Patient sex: F
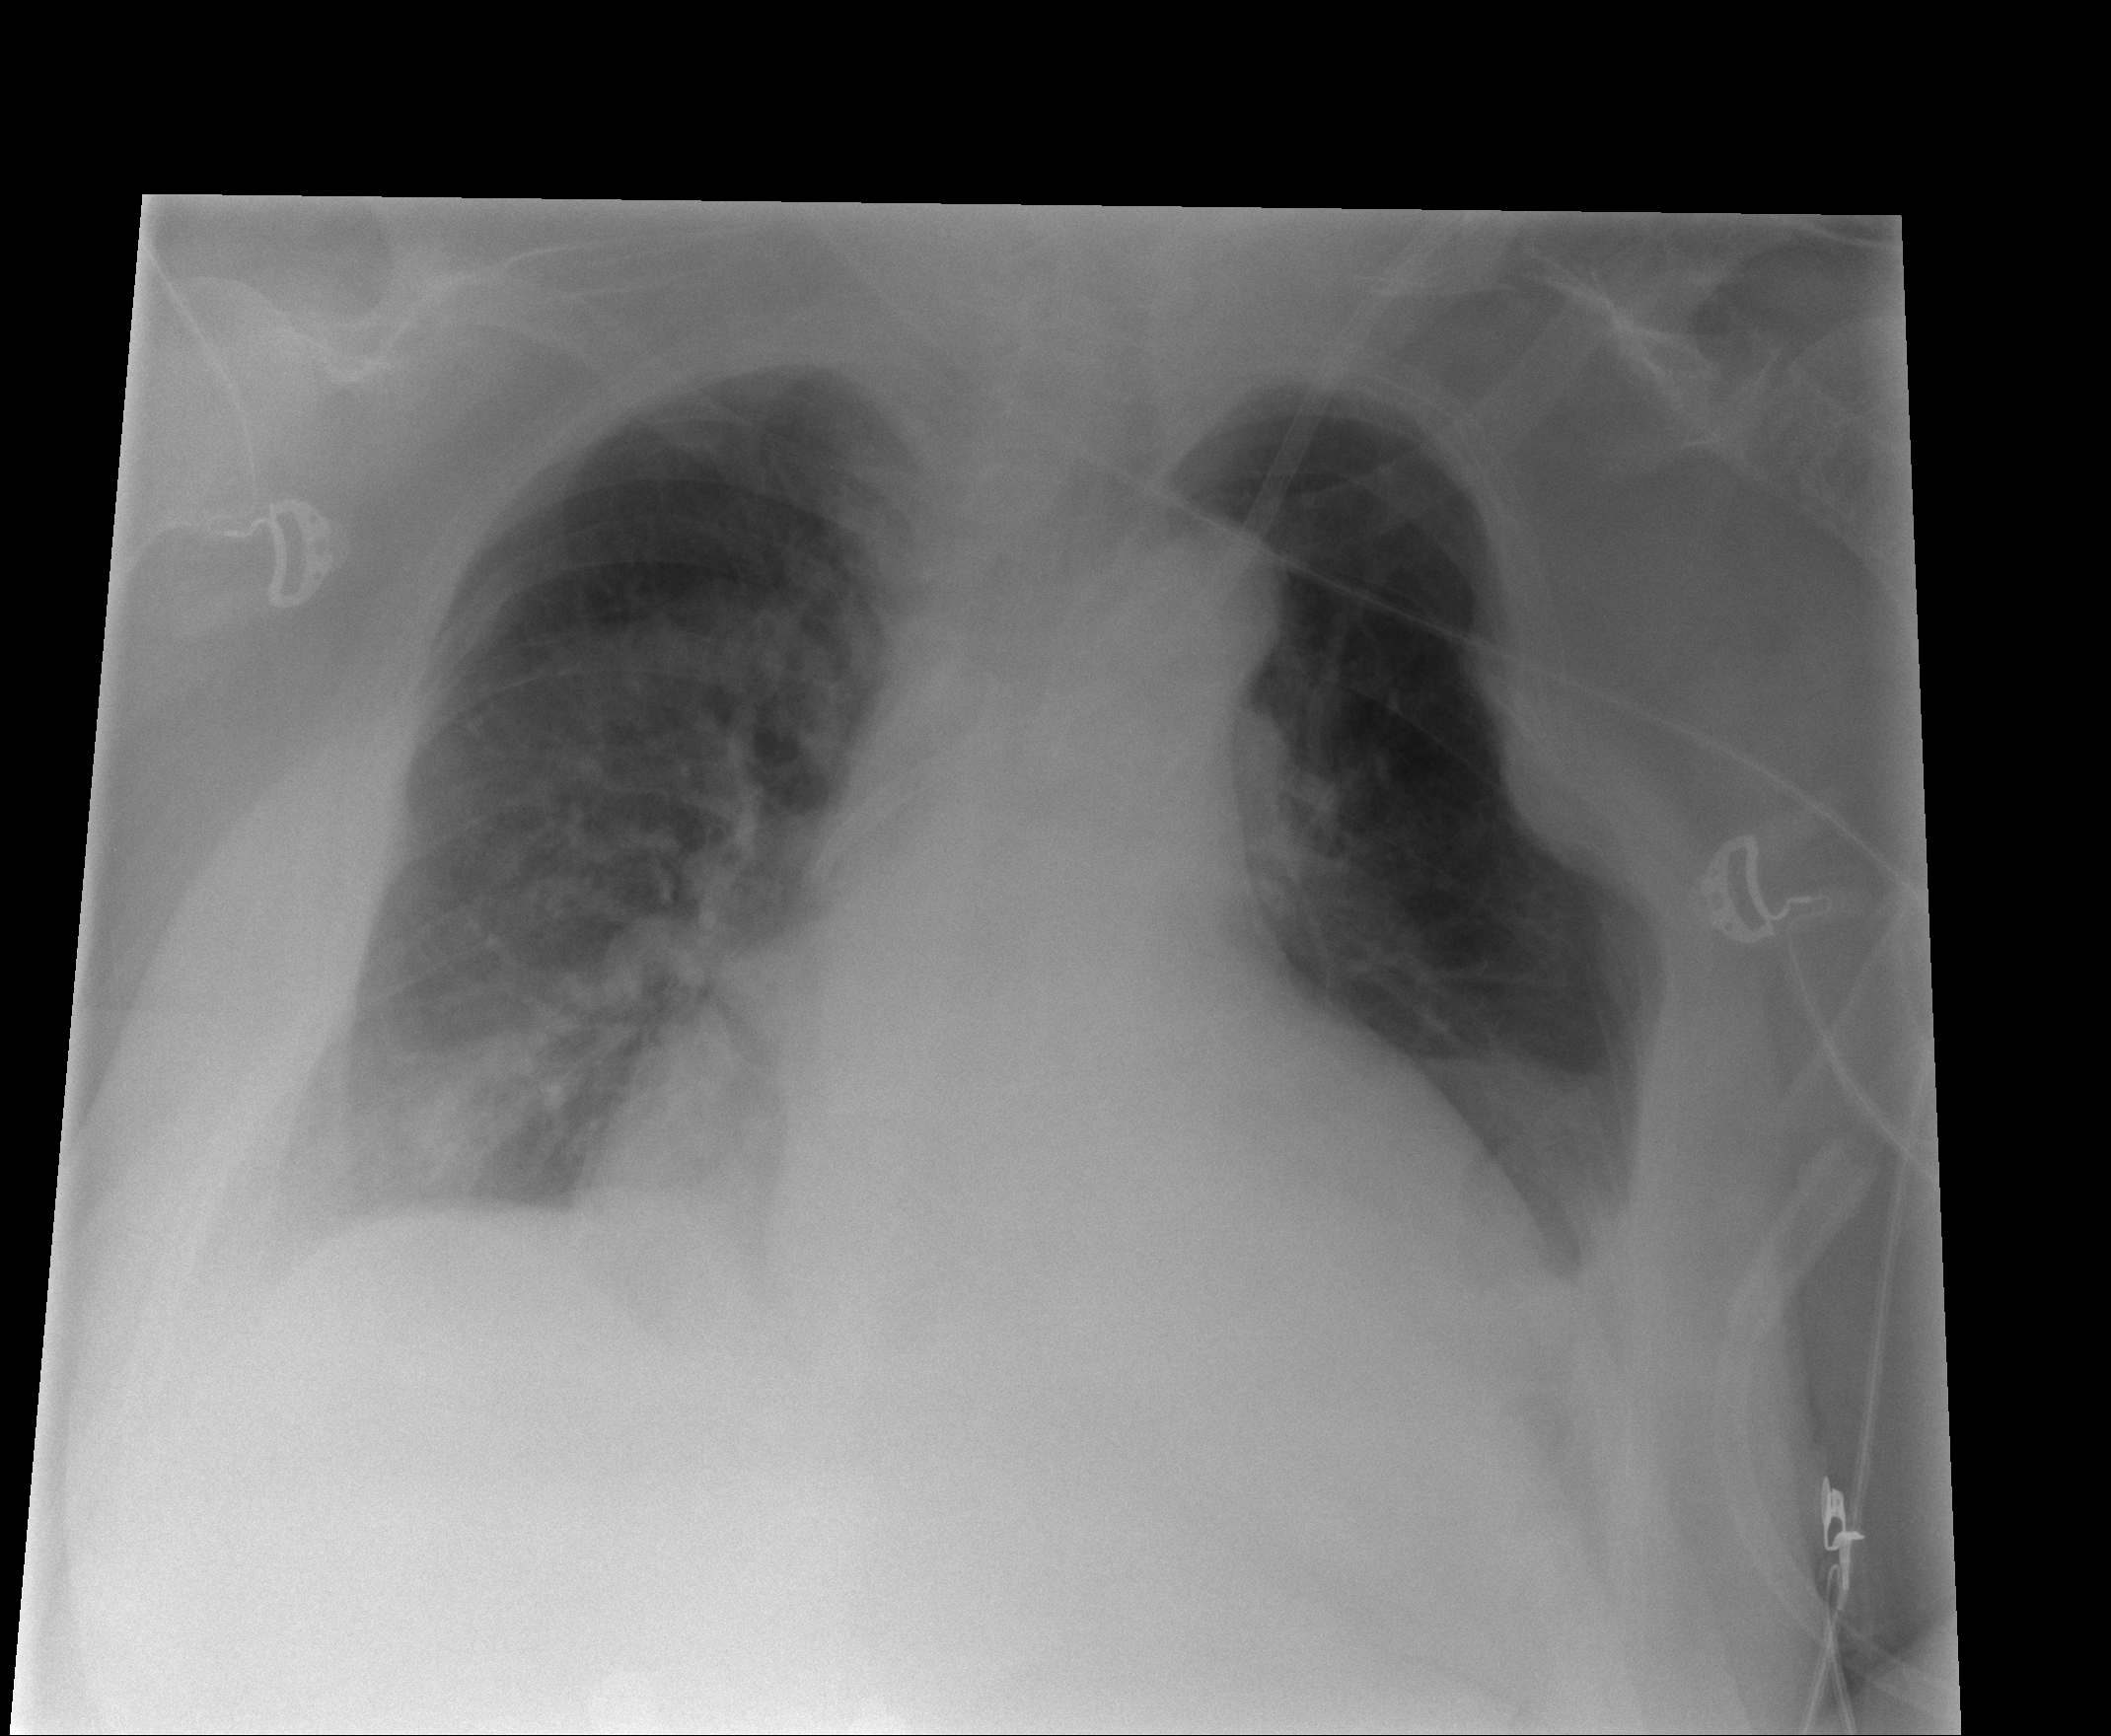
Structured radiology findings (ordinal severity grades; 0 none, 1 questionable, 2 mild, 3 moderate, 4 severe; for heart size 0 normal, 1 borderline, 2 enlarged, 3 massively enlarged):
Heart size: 2
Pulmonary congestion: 2
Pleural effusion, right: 2
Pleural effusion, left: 3
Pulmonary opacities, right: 2
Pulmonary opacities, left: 0
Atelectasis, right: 2
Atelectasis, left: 2